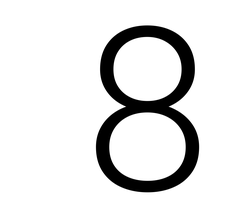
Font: Roboto_Light